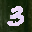
Label: 3